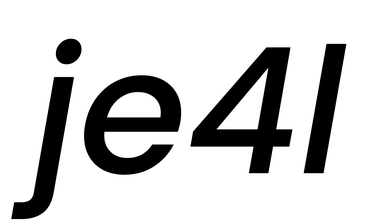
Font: Poppins-MediumItalic